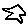
Label: star